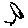
Label: bird